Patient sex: M
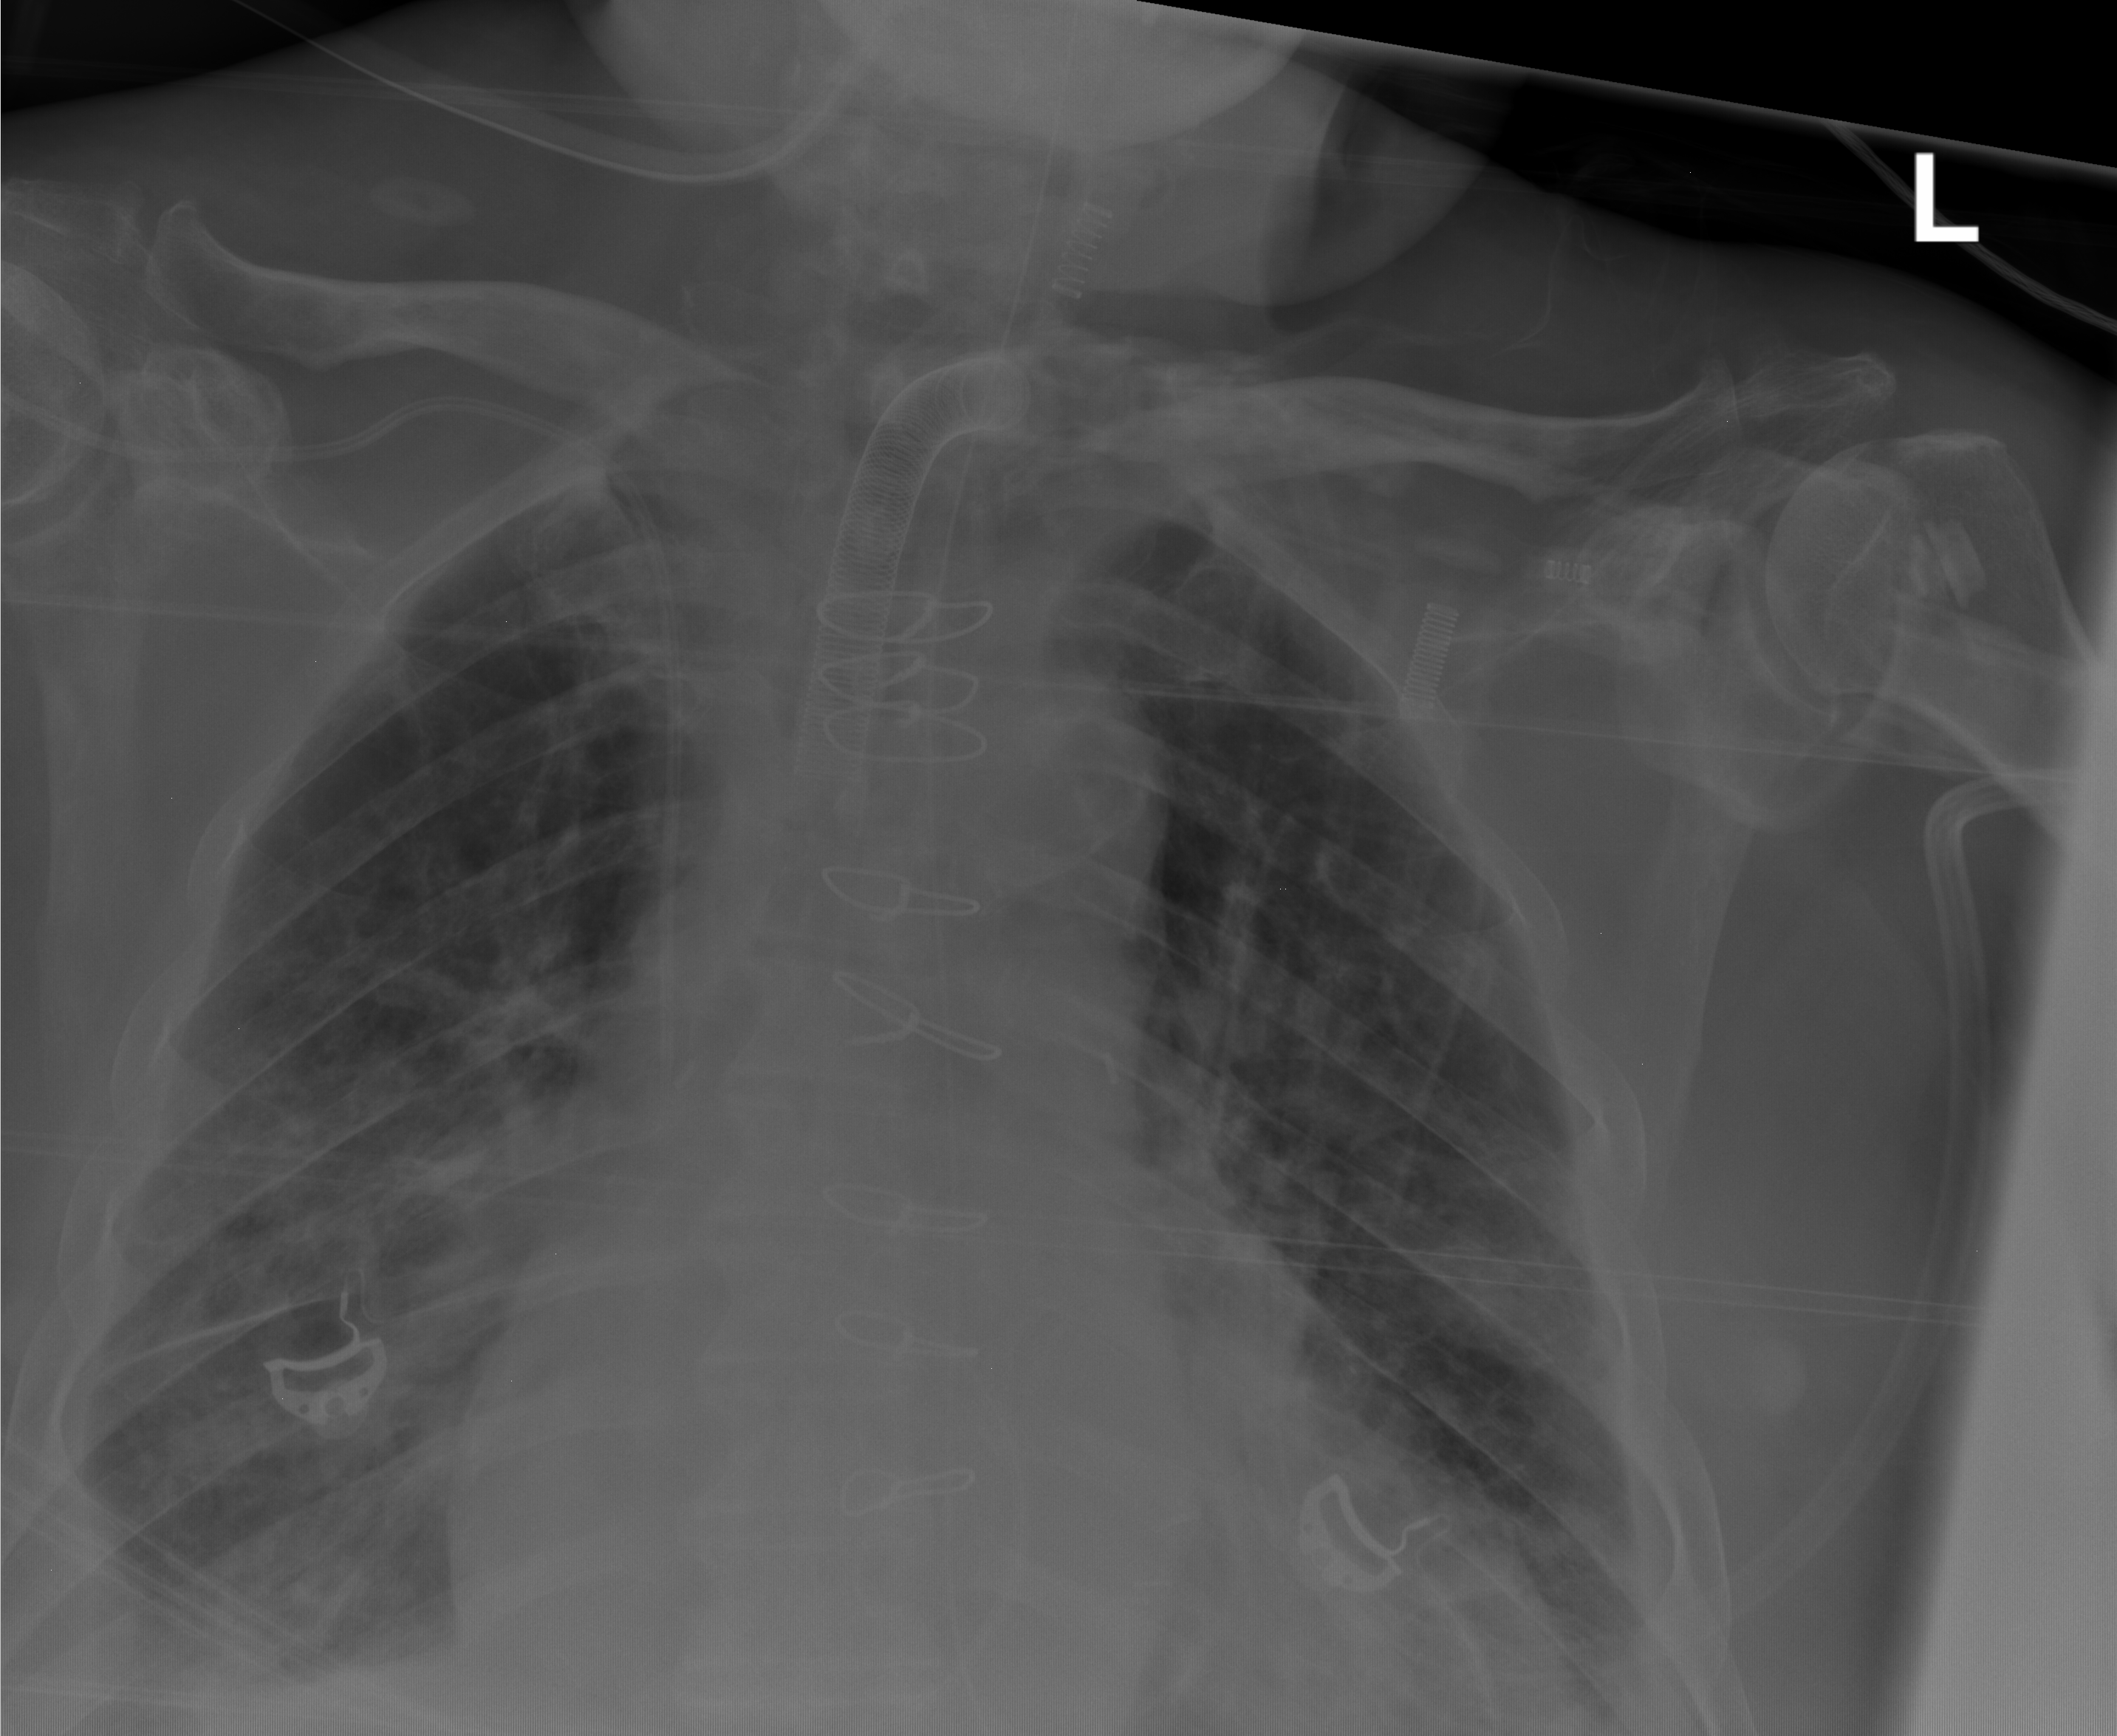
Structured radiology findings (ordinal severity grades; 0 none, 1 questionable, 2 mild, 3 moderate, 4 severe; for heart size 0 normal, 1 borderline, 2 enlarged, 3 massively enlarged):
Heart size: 2
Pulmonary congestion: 1
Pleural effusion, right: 2
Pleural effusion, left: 2
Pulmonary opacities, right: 2
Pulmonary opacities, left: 2
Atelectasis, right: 2
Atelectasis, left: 2